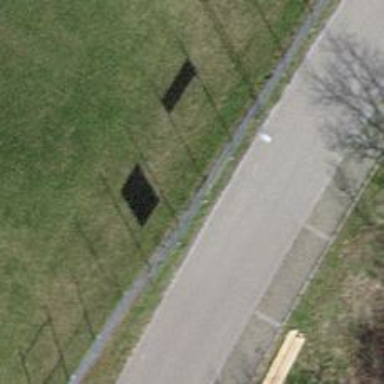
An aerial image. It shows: Fence.